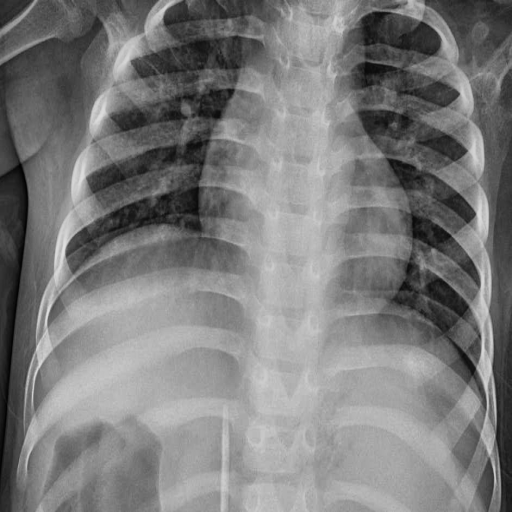
Finding: PNEUMONIA